Question: Hi i have that same question as here: <URL> but i cant find an answer :/ I tried first ManyToOne and at the other site OneToMany ... but then i could not use something like
'''
public function hasFriend(User $user)
{
return $this->myFriends->contains($user);
}
'''
because there was some this problem:
'''
This function is called, taking a User type $user variable and you then use the contains() function on $this->myFriends.
'''
$this->myFriends is an ArrayCollection of Requests (so different type than User) and from the doctrine documentation about contains():
'''
The comparison of two elements is strict, that means not only the value but also the type must match.
'''
So what is the best way to solve this ManyToMany relationship with extra fields? Or if i would go back and set the onetomany and manytoone relationship how can i modify the hasFriend method? To example check if ID is in array collection of ID's.
EDIT: i have this table... and what i need is:
1. select my friends... and my followers ...check if i am friend with him or not. (because he can be friend with me and i dont have to be with him... like on twitter). I could make manytomany but i need extra fields like: "viewed" "time when he subscribe me" as you can see at my table.
And make query like this and then be able in twig check if (app.user.hasFriend(follower) or something like that)
'''
$qb = $this->createQueryBuilder('r')
->select('u')
->innerJoin('UserBundle:User', 'u')
->Where('r.friend_id=:id')
->setParameter('id', $id)
->orderBy('r.time', 'DESC')
->setMaxResults(50);
return $qb->getQuery()
->getResult();
'''

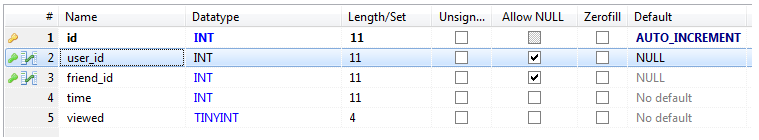
Answer: I'm adding another answer since it has nothing to do with my original answer. Using the new info you posted, I'm calling the table/entity you posted "Follower". The original entity, "User".
What happens if you create the following associations:
'''
namespace Acme\UserBundle\Entity;
use Doctrine\ORM\Mapping as ORM;
/**
* Acme\UserBundle\Entity\User
*
* @ORM\Table()
* @ORM\Entity
*/
class User
{
/**
* @var integer $id
*
* @ORM\Column(name="id", type="integer")
* @ORM\Id
* @ORM\GeneratedValue(strategy="AUTO")
*/
private $id;
/**
* @ORM\OneToMany(targetEntity="Acme\FollowerBundle\Entity\Follower", mappedBy="followeduser")
*/
protected $followers;
/**
* @ORM\OneToMany(targetEntity="Acme\FollowerBundle\Entity\Follower", mappedBy="followeeuser")
*/
protected $followees;
/**
* Get id
*
* @return integer
*/
public function getId()
{
return $this->id;
}
public function __construct()
{
$this->followers = new \Doctrine\Common\Collections\ArrayCollection();
$this->followees = new \Doctrine\Common\Collections\ArrayCollection();
}
/**
* Add followers
*
* @param Acme\FollowerBundle\Entity\Follower $follower
*/
public function addFollower(\Acme\FollowerBundle\Entity\Follower $follower)
{
$this->followers[] = $follower;
}
/**
* Add followees
*
* @param Acme\FollowerBundle\Entity\Follower $followee
*/
public function addFollowee(\Acme\FollowerBundle\Entity\Follower $followee)
{
$this->followees[] = $followee;
}
/**
* Get followers
*
* @return Doctrine\Common\Collections\Collection
*/
public function getFollowers()
{
return $this->followers;
}
/**
* Get followees
*
* @return Doctrine\Common\Collections\Collection
*/
public function getFollowees()
{
return $this->followees;
}
}
'''
'''
namespace Acme\FollowerBundle\Entity;
use Doctrine\ORM\Mapping as ORM;
/**
* Acme\FollowerBundle\Entity\Follower
*
* @ORM\Table()
* @ORM\Entity
*/
class Follower
{
/**
* @var integer $id
*
* @ORM\Column(name="id", type="integer")
* @ORM\Id
* @ORM\GeneratedValue(strategy="AUTO")
*/
private $id;
/**
* @ORM\ManyToOne(targetEntity="Acme\UserBundle\Entity\User", inversedBy="followers")
* @ORM\JoinColumn(name="user_id", referencedColumnName="id")
*/
protected $followeduser;
/**
* @ORM\ManyToOne(targetEntity="Acme\UserBundle\Entity\User", inversedBy="followees")
* @ORM\JoinColumn(name="followee_id", referencedColumnName="id")
*/
protected $followeeuser;
/**
* Get id
*
* @return integer
*/
public function getId()
{
return $this->id;
}
/**
* Set followeduser
*
* @param Acme\UserBundle\Entity\User $followeduser
*/
public function setFolloweduser(\Acme\UserBundle\Entity\User $followeduser)
{
$this->followeduser = $followeduser;
}
/**
* Get followeduser
*
* @return Acme\UserBundle\Entity\User
*/
public function getFolloweduser()
{
return $this->followeduser;
}
/**
* Set followeeuser
*
* @param Acme\UserBundle\Entity\User $followeeuser
*/
public function setFolloweeuser(\Acme\UserBundle\Entity\User $followeeuser)
{
$this->followeeuser = $followeeuser;
}
/**
* Get followeeuser
*
* @return Acme\UserBundle\Entity\User
*/
public function getFolloweeuser()
{
return $this->followeeuser;
}
}
'''
I'm not sure if this would do the trick, I really don't have much time to test it, but if it doesn't, I thnk that it's on it's way. I'm using two relations, because you don't need a many to many. You need to reference that a user can have a lot of followers, and a follower can follow a lot of users, but since the "user" table is the same one, I did two relations, they have nothing to do with eachother, they just reference the same entity but for different things.
Try that and experiment what happens. You should be able to do things like:
'''
$user->getFollowers();
$follower->getFollowedUser();
and you could then check if a user is being followed by a follower whose user_id equals $userThatIwantToCheck
and you could search in Followers for a Follower whose user = $user and followeduser=$possibleFriend
'''